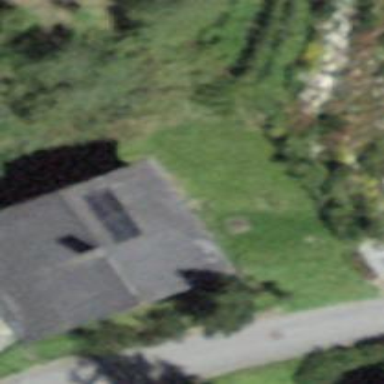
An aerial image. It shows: Building with tile roof.